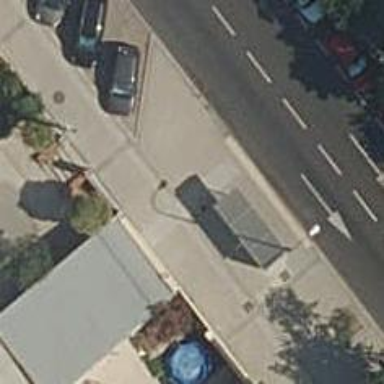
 serving as platform for public transportation."